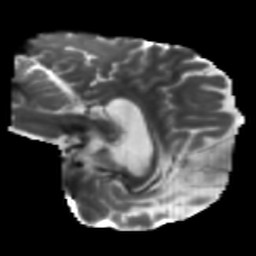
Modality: T2w
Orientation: sagittal
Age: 46
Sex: male
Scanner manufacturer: siemens
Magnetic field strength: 3 T
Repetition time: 5.47 s
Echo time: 0.0854 s